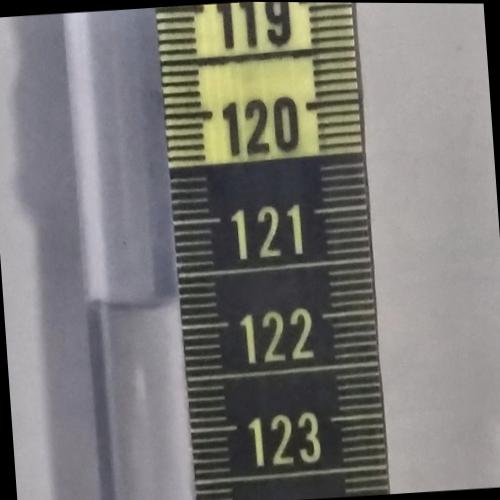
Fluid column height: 121.8 cm